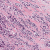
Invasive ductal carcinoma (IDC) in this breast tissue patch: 1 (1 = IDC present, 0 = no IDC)